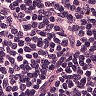
Metastatic tissue present: no